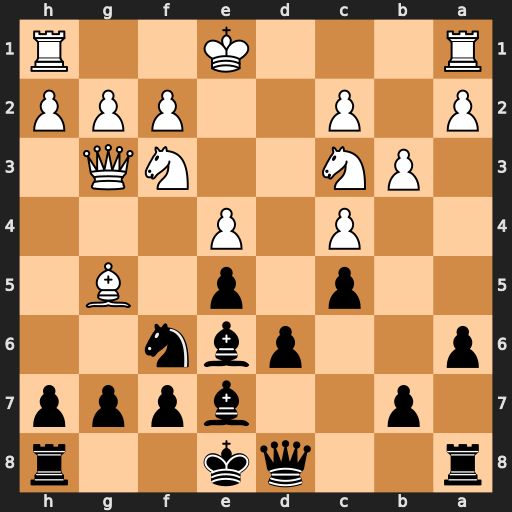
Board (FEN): r2qk2r/1p2bppp/p2pbn2/2p1p1B1/2P1P3/1PN2NQ1/P1P2PPP/R3K2R
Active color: b
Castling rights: KQkq
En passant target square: -
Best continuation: Qa5 Nd2 Nh5 Qd3 Bxg5